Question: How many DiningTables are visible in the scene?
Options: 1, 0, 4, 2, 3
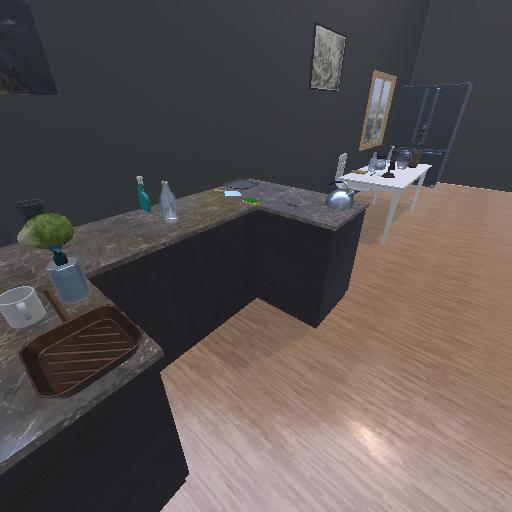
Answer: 1